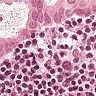
Metastatic tissue present: yes